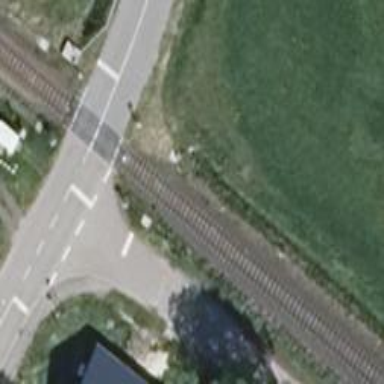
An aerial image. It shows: Railway signal.